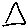
Label: triangle